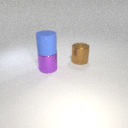
large blue rubber cylinder above large purple metal cylinder